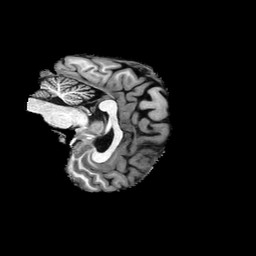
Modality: T1w
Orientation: sagittal
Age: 37
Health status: healthy
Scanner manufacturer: philips
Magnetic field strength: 3 T
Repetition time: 0.007907 s
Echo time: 0.003626 s